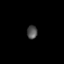
Tissue: prostate
Cell type: T cells
Senescence score: 0.7362
Nuclear area (px): 135
Mean DAPI intensity: 80.807